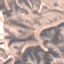
Land use / land cover class: HerbaceousVegetation